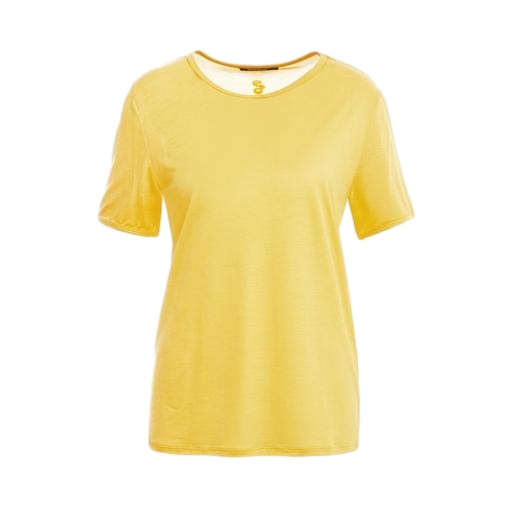
yellow jersey tee, yellow scoop tee, yellow jersey scoopneck t-shirt, white background